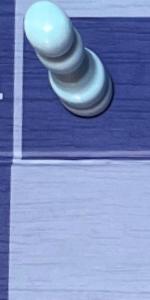
Label: Empty